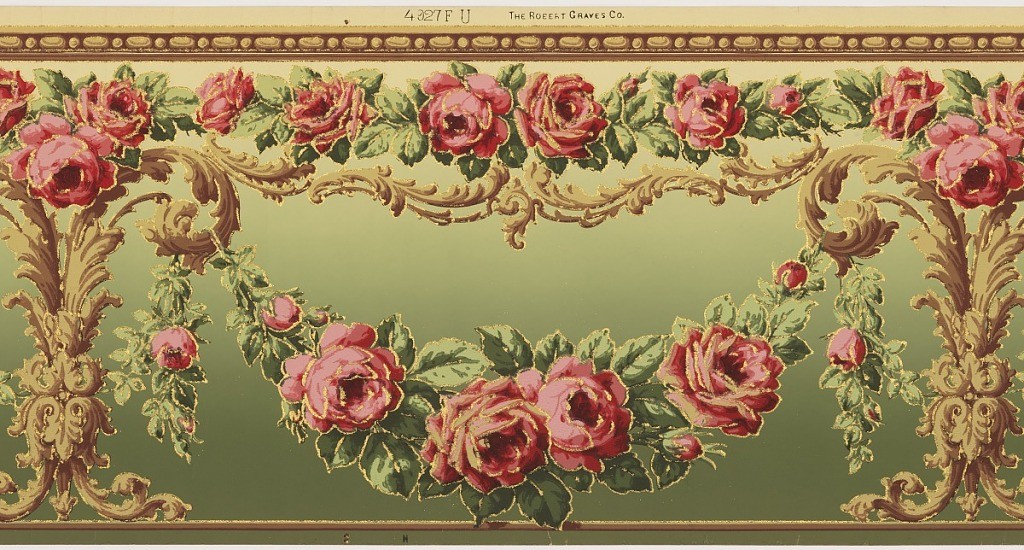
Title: Brillion Collection
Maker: Robert Graves Co., New York, New York
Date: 1905–1915
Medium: Machine-printed paper, mica flakes
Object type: Frieze
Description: Flitter frieze containing swags of roses hung from acanthus leaf candelabrum, with a border of bead-and-reel pattern. Printed in pinks, greens, tans and gold mica flakes on a background that shades from tan to green.